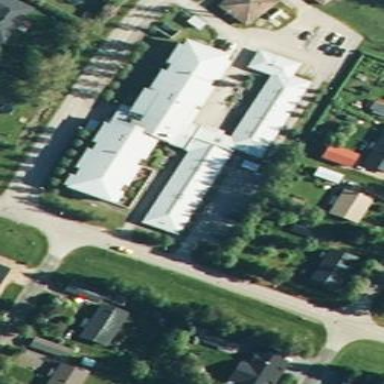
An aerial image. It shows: Building.